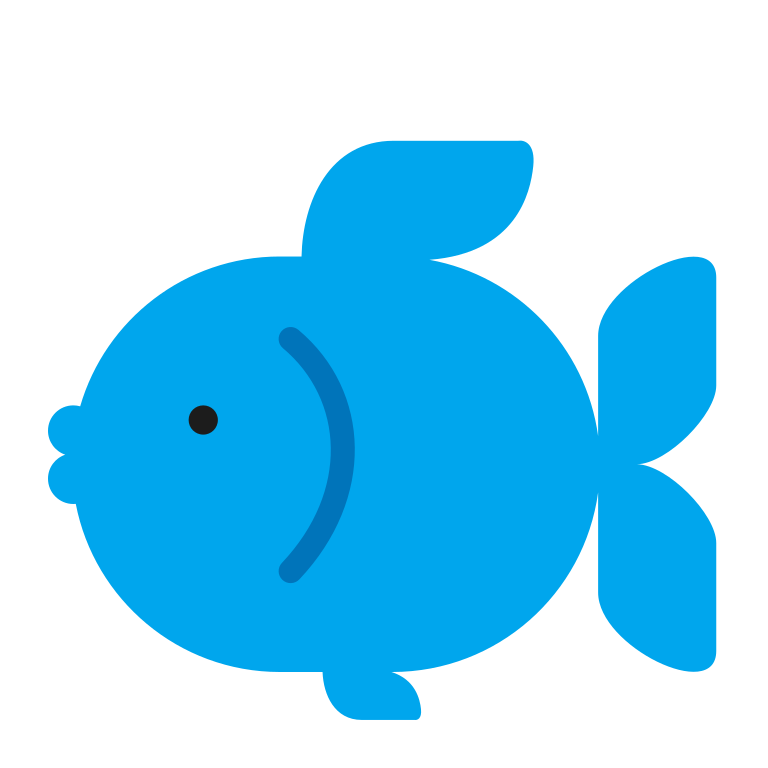
fish flat